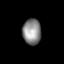
Tissue: lung
Cell type: T cells
Senescence score: 0.1805
Nuclear area (px): 472
Mean DAPI intensity: 136.35